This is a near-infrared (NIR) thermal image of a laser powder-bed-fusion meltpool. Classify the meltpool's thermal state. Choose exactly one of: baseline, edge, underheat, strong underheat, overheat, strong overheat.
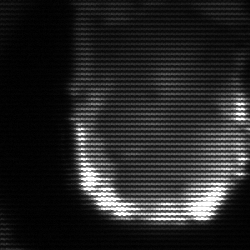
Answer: baseline